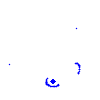
Particle: electron